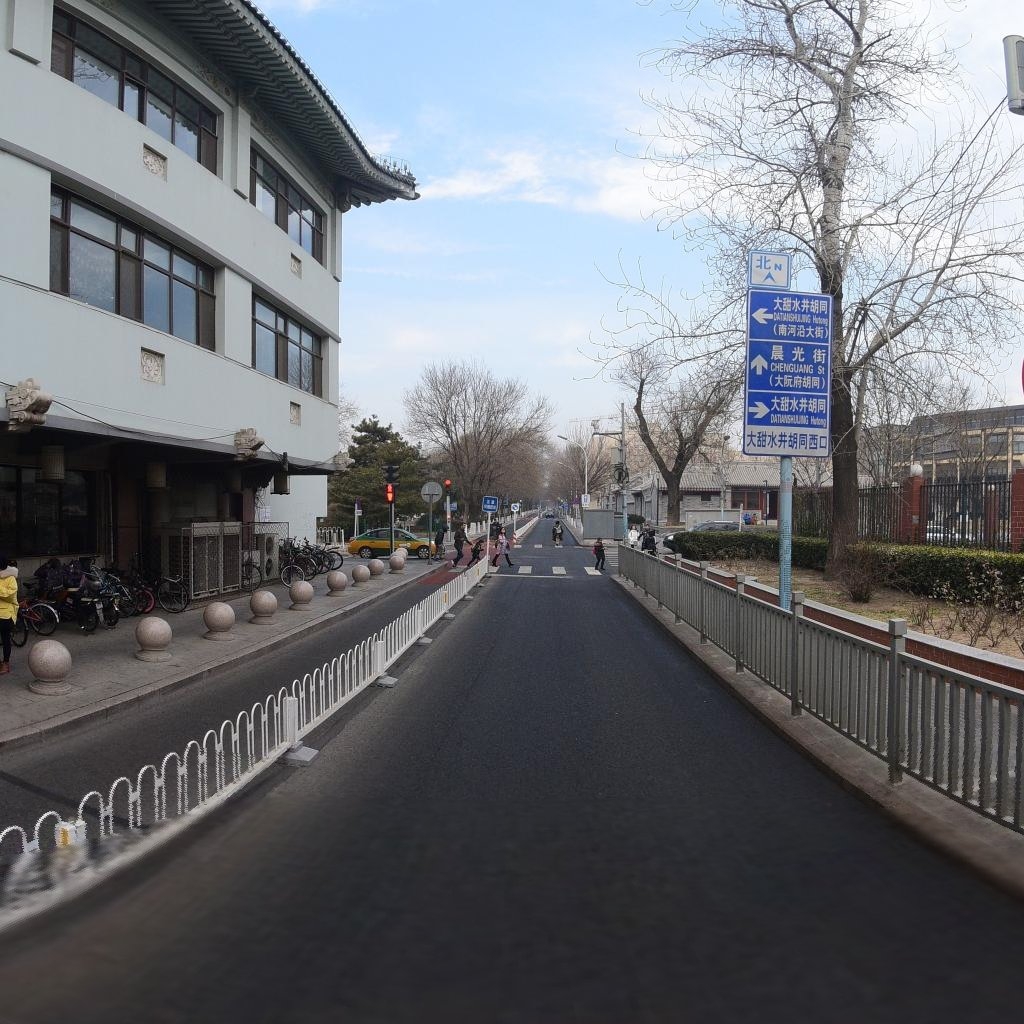
Region: Dongcheng
Road damage annotations: longitudinal crack